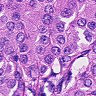
Metastatic tissue present: yes